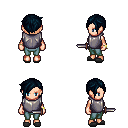
a pixel art fantasy rpg character, female body template, human, light skin, steel chest armor, teal pants, raven pixie cut hairstyle, bracelets, gray slippers, dagger, four views (front, back, left, right), 2x2 character sprite sheet, small pixel art, hard edges, no anti-aliasing